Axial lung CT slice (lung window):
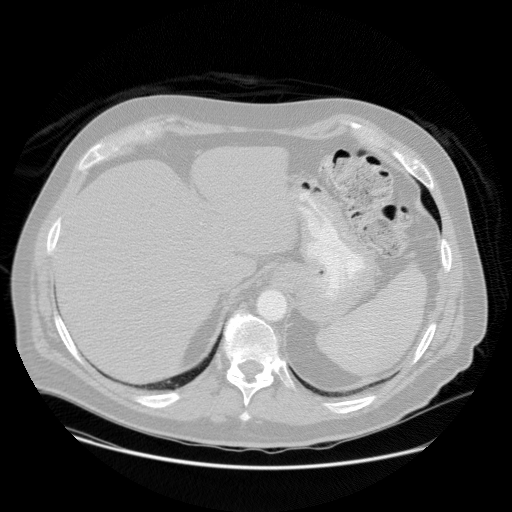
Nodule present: no